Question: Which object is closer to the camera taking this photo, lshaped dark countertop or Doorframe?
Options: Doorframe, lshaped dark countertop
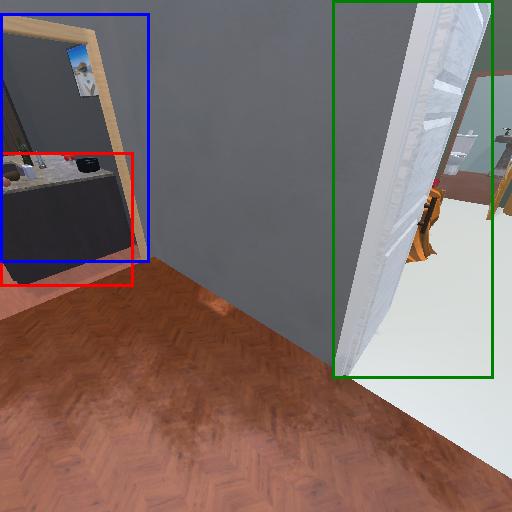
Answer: Doorframe